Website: crate-barrel
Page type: billing-address
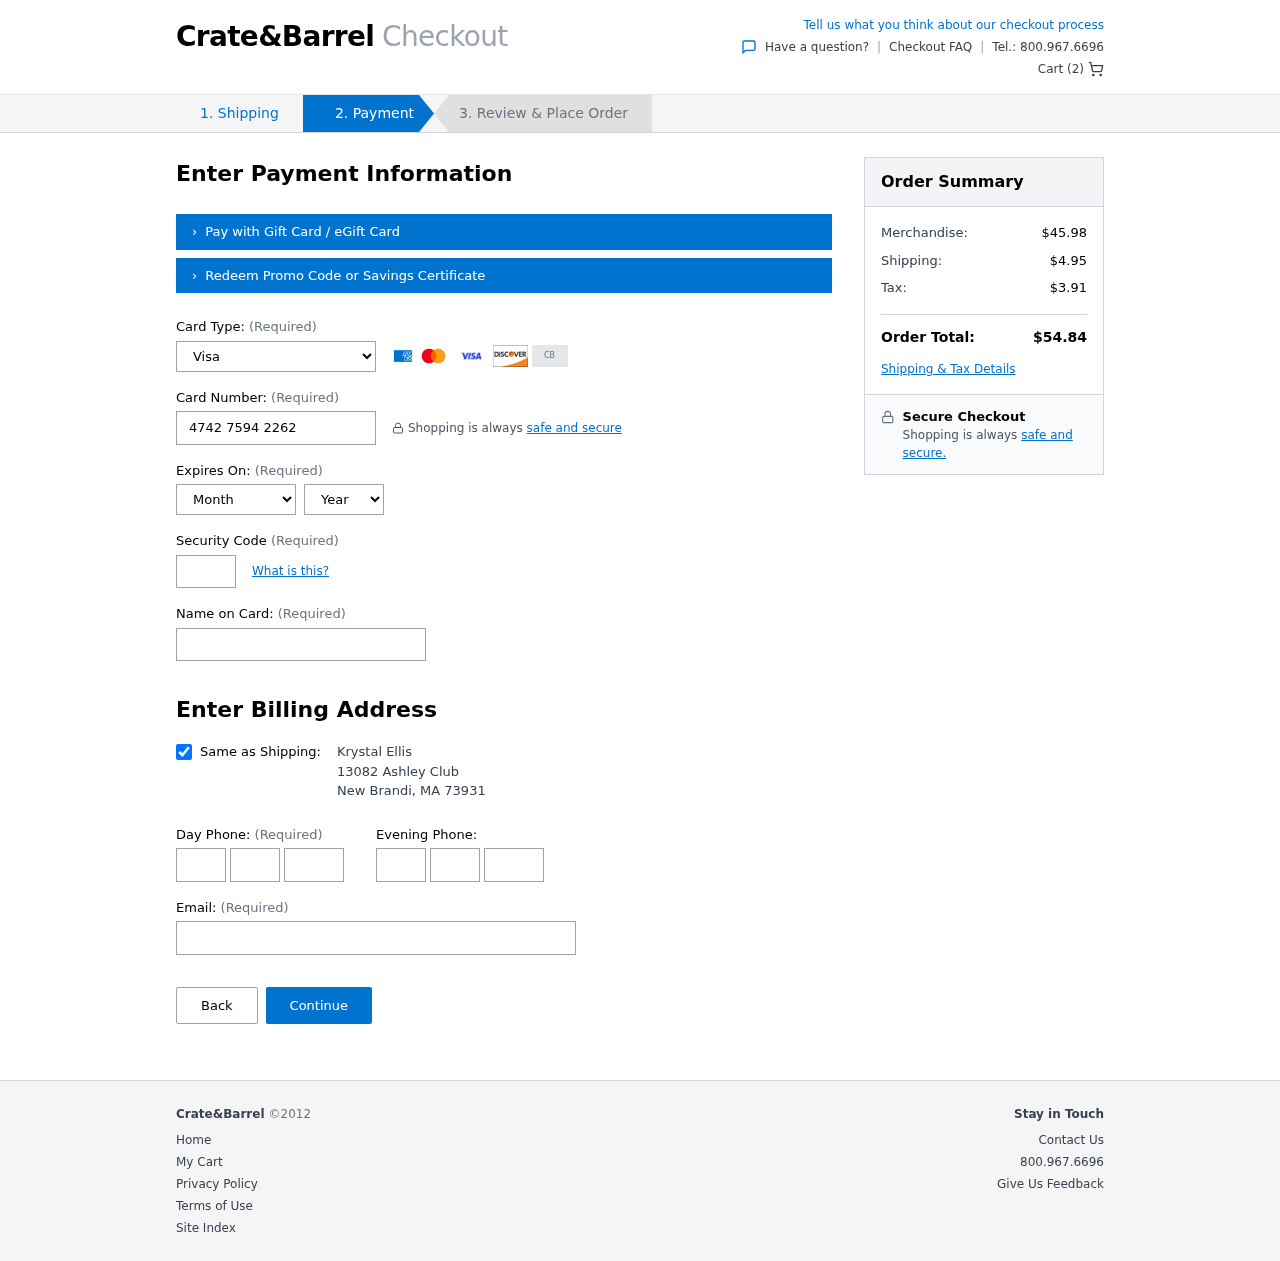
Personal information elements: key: PII_CARD_CVV
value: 003
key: PII_CARD_EXPIRY_MONTH
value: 02
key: PII_CARD_EXPIRY_YEAR
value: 26
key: PII_CARD_NUMBER
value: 4742 7594 2262 8780
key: PII_CARD_TYPE
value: Visa
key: PII_CITY
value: New Brandi
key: PII_EMAIL
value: krystal.ellis@yahoo.com
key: PII_FULLNAME
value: Krystal Ellis
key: PII_PHONE_AREA
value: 406
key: PII_PHONE_PREFIX
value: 532
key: PII_PHONE_SUFFIX
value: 8521
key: PII_POSTCODE
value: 73931
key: PII_STATE_ABBR
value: MA
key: PII_STREET
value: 13082 Ashley Club
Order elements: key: ORDER_NUM_ITEMS
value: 2
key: ORDER_SUBTOTAL
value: $45.98
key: ORDER_SHIPPING_COST
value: $4.95
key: ORDER_TAX
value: $3.91
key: ORDER_TOTAL
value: $54.84